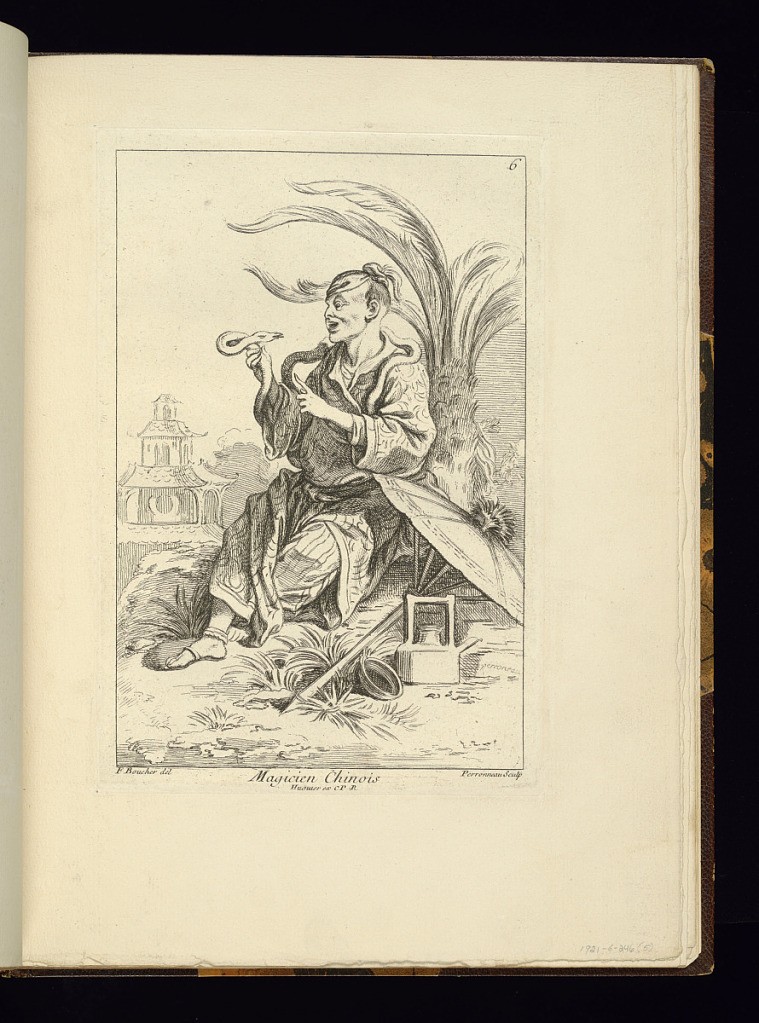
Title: Magicien Chinois
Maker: François Boucher, French, 1703–1770
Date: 1738-1745
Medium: Etching on laid paper
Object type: Print
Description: Plate printed with an older man dressed in Chinese costume (chinoiserie) sitting under a palm tree and holding a snake that is wrapped across his shoulders. In the background is a pagoda; at the man's feet is a teapot and a parasol. Under the parasol, Perroneau has etched his name. The plate is signed and numbered.